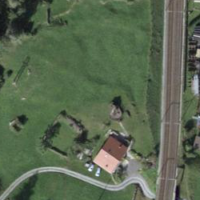
EUNIS habitat code: 24
Species observed at this site:
Silene dioica